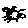
Label: sun